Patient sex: F
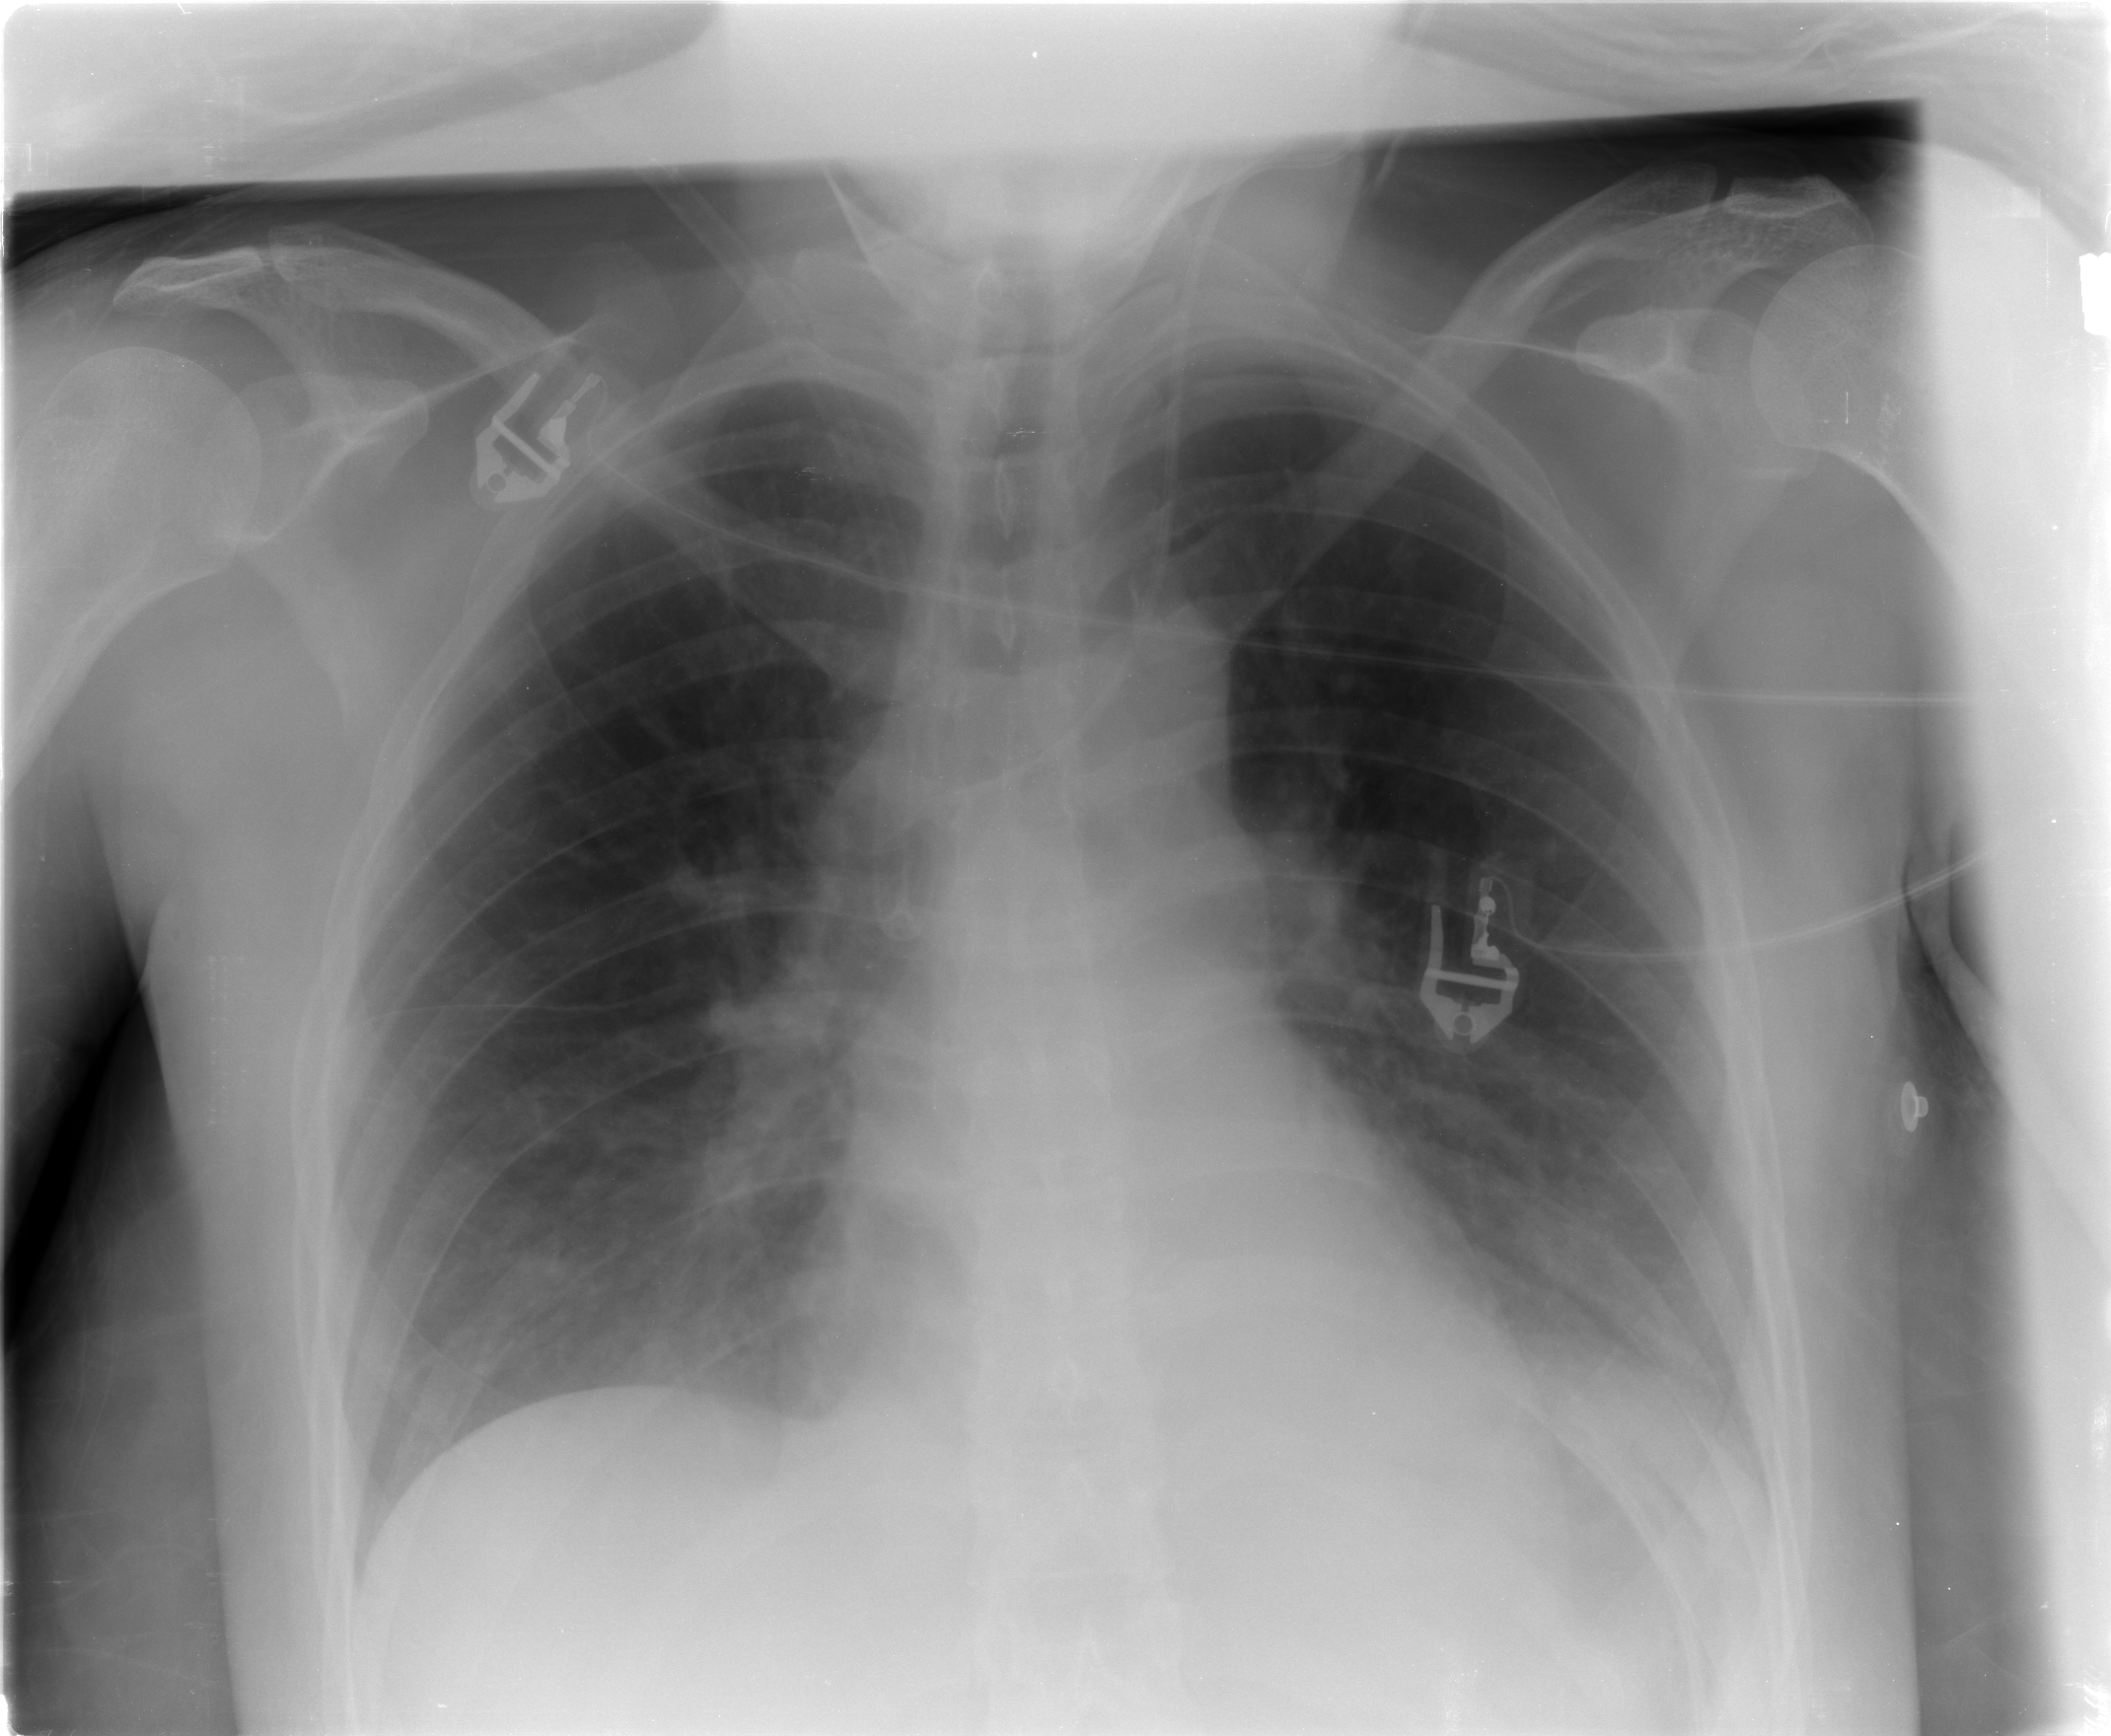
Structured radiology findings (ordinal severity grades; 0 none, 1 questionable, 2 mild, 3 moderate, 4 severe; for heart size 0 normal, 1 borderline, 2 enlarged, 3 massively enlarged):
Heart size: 0
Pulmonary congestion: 1
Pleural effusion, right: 0
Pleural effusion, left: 2
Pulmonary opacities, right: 0
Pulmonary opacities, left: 0
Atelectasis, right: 2
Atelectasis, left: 2